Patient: sex F, age 71
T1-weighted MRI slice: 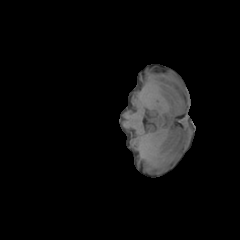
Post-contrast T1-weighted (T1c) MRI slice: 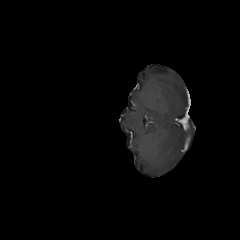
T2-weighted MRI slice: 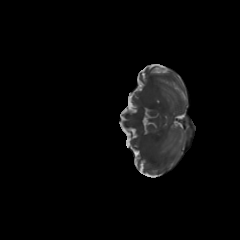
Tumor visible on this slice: no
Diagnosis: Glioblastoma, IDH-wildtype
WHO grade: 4